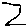
Label: zigzag